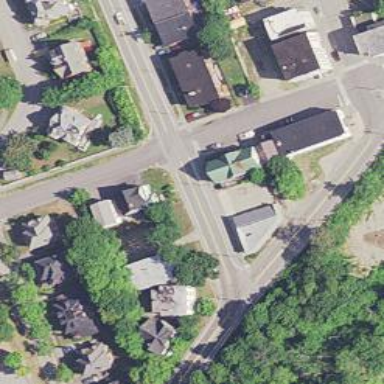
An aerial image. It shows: Residential road.